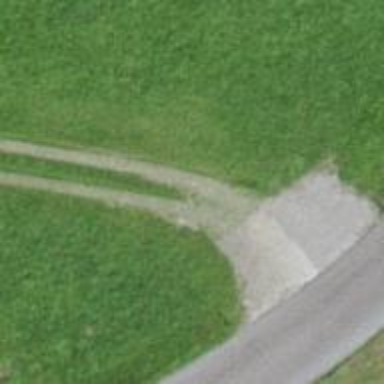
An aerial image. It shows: Track with grade3 grass paver surface.